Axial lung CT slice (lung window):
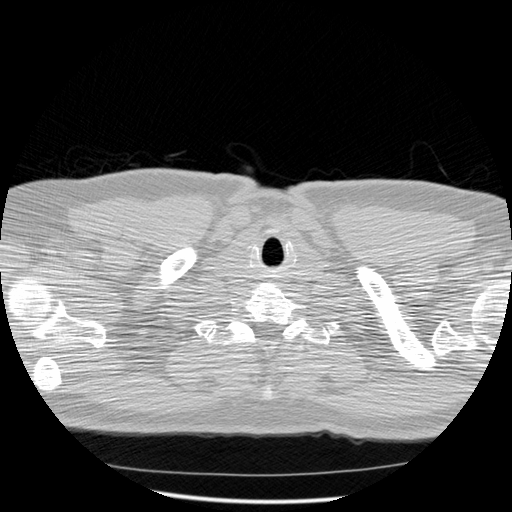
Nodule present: no